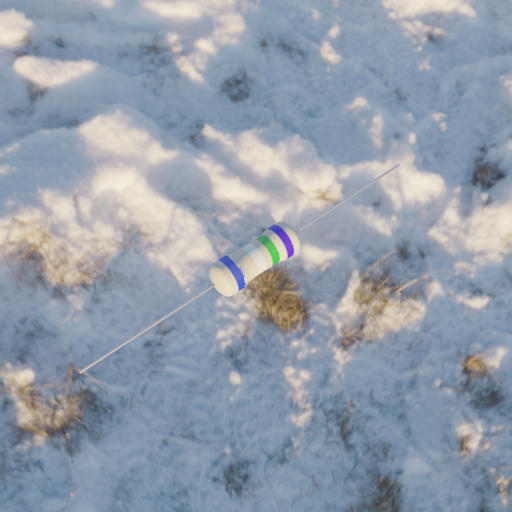
Resistor colour bands (in order): blue, white, green, blue